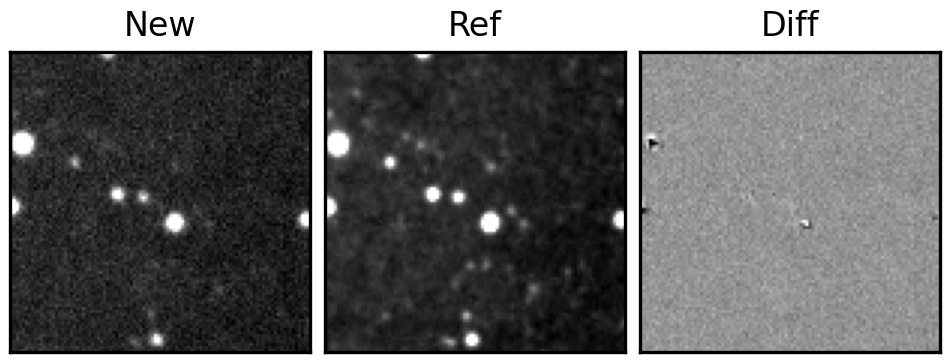
Label: real